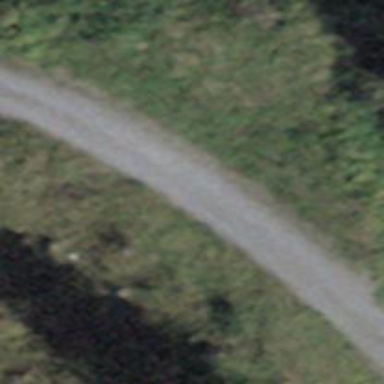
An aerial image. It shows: Gravel track with grade2 tracktype.